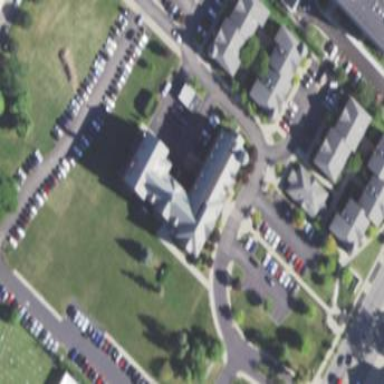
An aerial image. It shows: College building.